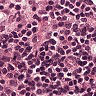
Metastatic tissue present: no